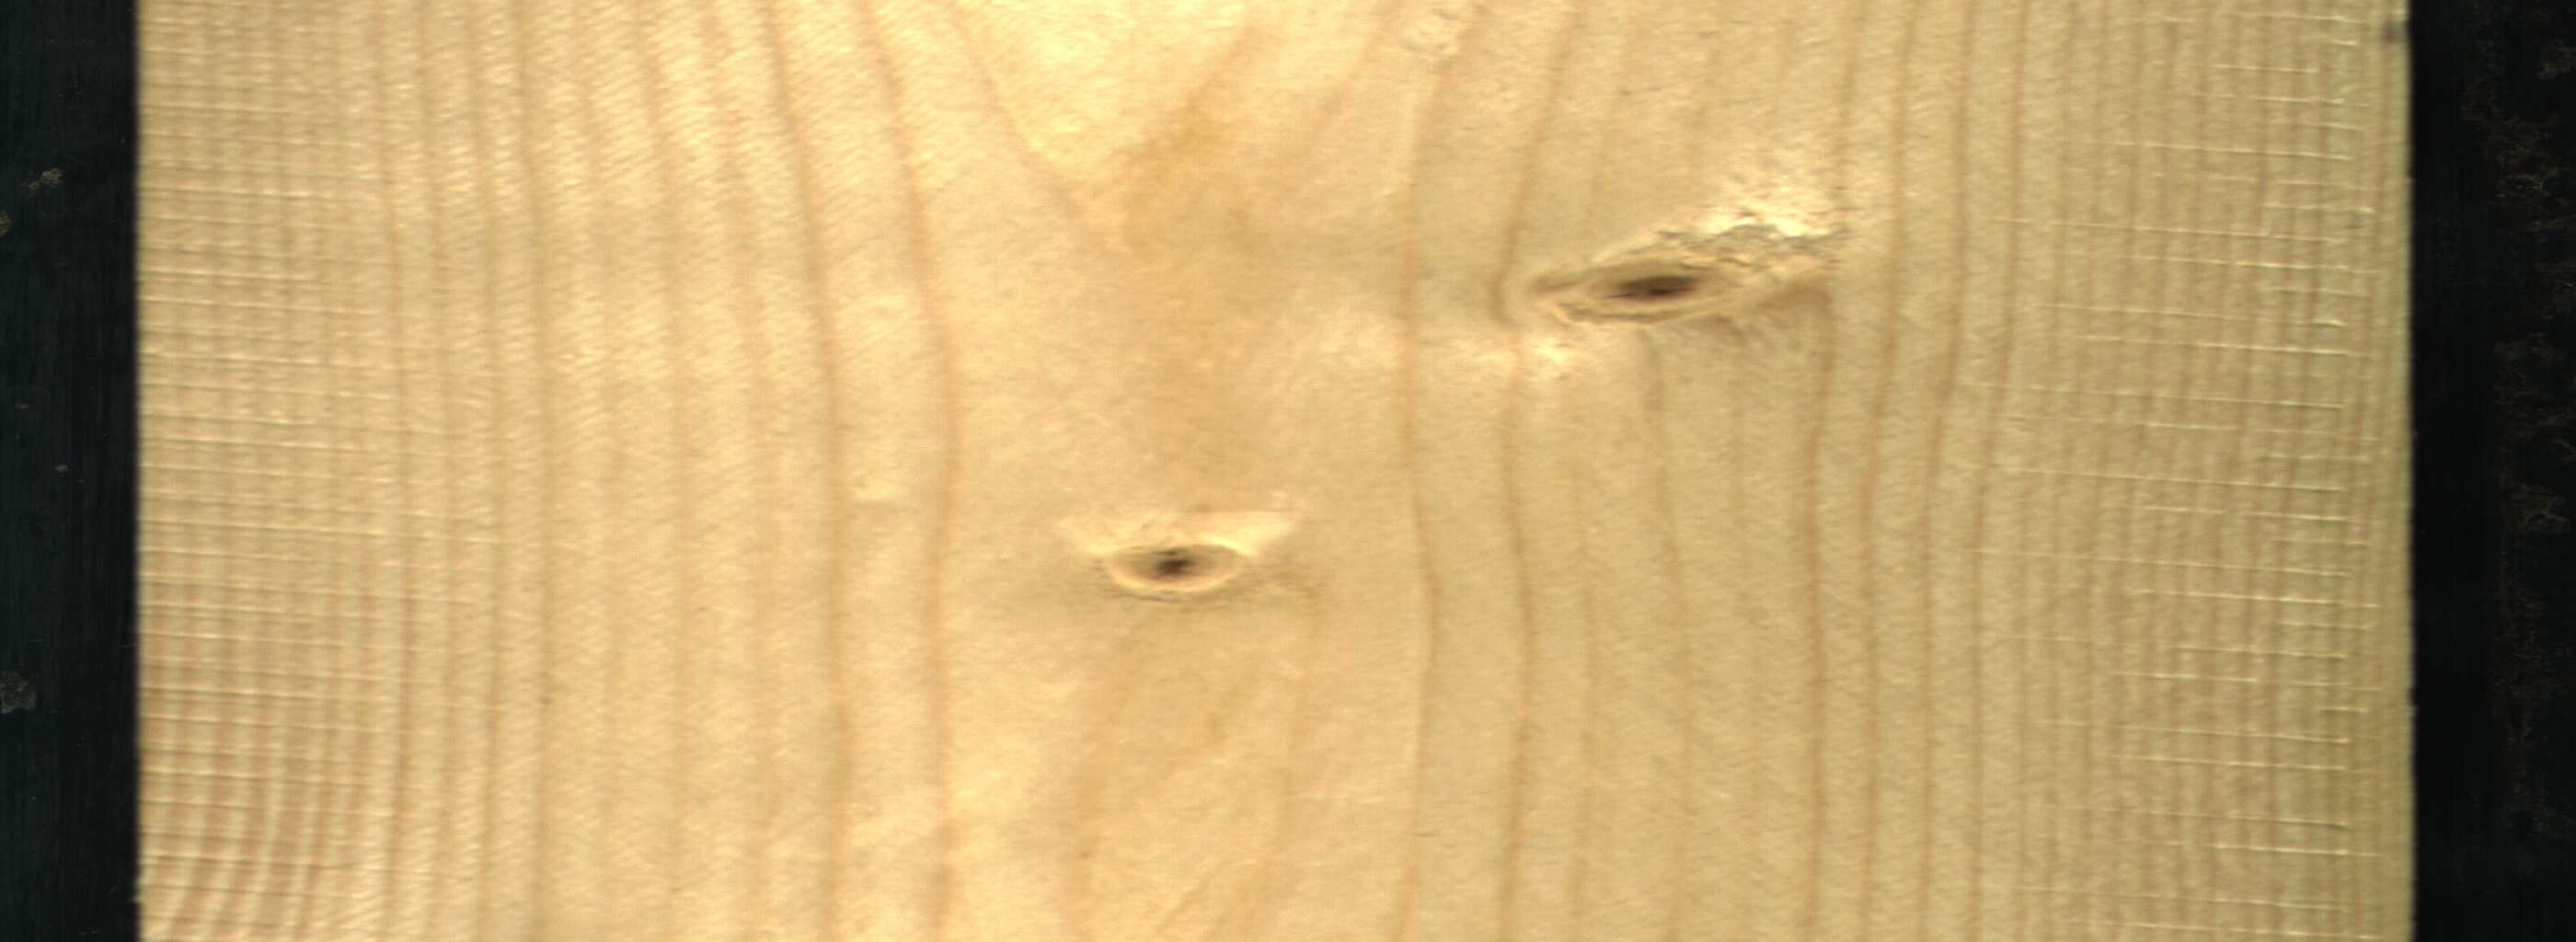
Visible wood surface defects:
Live_Knot
Live_Knot